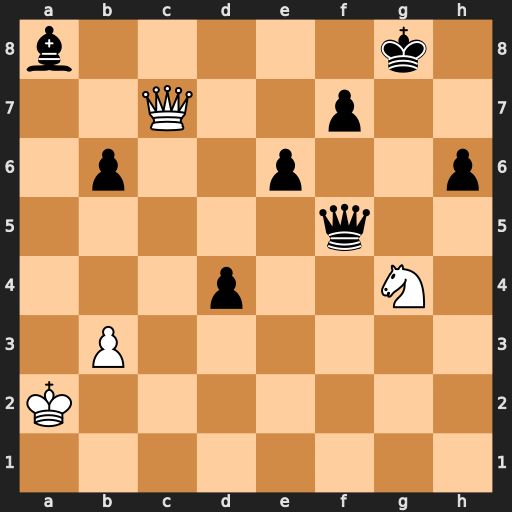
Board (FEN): b5k1/2Q2p2/1p2p2p/5q2/3p2N1/1P6/K7/8
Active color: w
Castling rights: -
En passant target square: -
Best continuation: Nxh6+ Kg7 Nxf5+